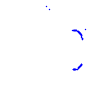
Particle: proton